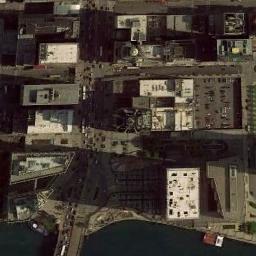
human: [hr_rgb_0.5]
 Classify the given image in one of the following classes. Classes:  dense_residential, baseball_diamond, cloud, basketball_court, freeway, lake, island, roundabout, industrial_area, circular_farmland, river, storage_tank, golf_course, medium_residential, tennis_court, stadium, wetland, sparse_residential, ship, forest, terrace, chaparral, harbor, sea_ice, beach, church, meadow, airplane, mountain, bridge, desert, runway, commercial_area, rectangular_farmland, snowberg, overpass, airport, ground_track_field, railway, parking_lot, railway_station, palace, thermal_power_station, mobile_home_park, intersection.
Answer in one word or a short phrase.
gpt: commercial_area